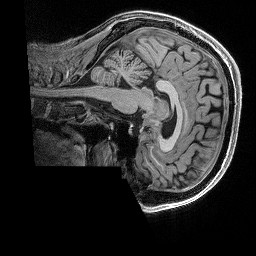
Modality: T1w
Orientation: sagittal
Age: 38
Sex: male
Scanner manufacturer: siemens
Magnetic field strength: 3 T
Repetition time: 2.5 s
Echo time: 0.00296 s